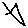
Label: triangle